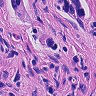
Metastatic tissue present: yes